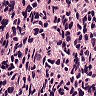
Metastatic tissue present: yes